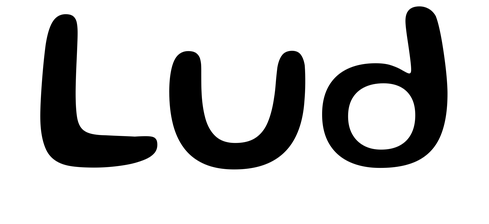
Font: Gluten_Regular